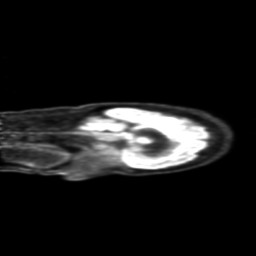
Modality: PET
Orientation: sagittal
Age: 41
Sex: male
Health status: ill